Question: It is fourth day already since I've started diving into CouchDB specifically Membase (Couchbase), Membase seems really interesting technology for me due to simplicity of administration, their interface is as magical as informal and simple. The way you add/remove buckets is just fun.
Unfortunately I didn't managed to launch their .NET client on Mac OS X (on Windows it worked fine) and also couldn't find out the way to perform Map/Reduce queries so it seemed that Membase Server technology is little simpler then pure CouchDB. Anyway everything changed until recently I've stumbled upon the diagram that describes their technology:

The Image is explained <URL>
It seems that "Couchbase server (Currently Membase Server)" plays role of some sort of Master database which isn't accessed directly, and also there is "Couchbase Single Server" which plays the role of client database which has all the features of CouchDB (such as Map/Reduce queries)
If so then how is "CouchSync" is performed? Is it possible to perform this "CouchSync" from code?
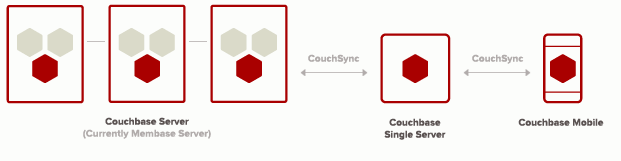
Answer: Before I describe to you how CouchSync works I think it would be beneficial for me to describe how the Couchbase product history evolved. This will make things more clear. About a year ago, Membase Server was first released. The idea behind Membase Server was to provide memcached with persistence (the persistence layer was sqlite) and simple to use clustering technology. Then about 6 months ago the companies Membase and CouchOne merged to form Couchbase. Directly after the merger Couchbase continued to provide Membase Server, but now also provided Couchbase Single Server. Couchbase Single Server is essentially CouchDB with GeoCouch packaged in by default along with many major performance improvements. On July 29th, 2011 Couchbase announced a developer preview of the first version of Couchbase Server. Couchbase Server is the combination of Couchbase Single Server and Membase. Basically what Couchbase did was replace sqlite with CouchDB as the persistence engine. So this basically caused the product to go from being a key-value store to a document store database.
So what is CouchSync?
CouchSync is basically what Couchbase is calling CouchDB replication. It is very simple to setup in both Couchbase Server, Couchbase Single Server and in CouchDB. All it is is a changes feed that is streamed from one server to another.
A note on using Membase. Since Membase doesn't provide any of the CouchDB support it doesn't actually fit into this diagram and therfore doesn't support CouchSync. You will actually want to look at the developer preview of Couchbase Server since this product has both Membase and CouchDB features. In the meantime if you are looking for something more stable to test then take a look at Couchbase Single Server as it will be able to give you a feel for some of the features (like CouchSync) that are in Couchbase Server
Also, the point of this diagram is to show that you can do CouchSync across the entire Couchbase product line. You don't need to go through Couchbase Single Server to do CouchSync to Couchbase Mobile. You can do CouchSync directly from Couchbase Server.
Is it possible to perform CouchSync from code?
No. It's easier than that. You set it up in the web ui.
Hope that helps.
[EDIT]:
This diagram is now outdated. Couchbase the company no longer supports Couchbase Single Server (which is it's version of CouchDB). The CouchSync feature will now sync directly with Couchbase server.